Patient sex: F
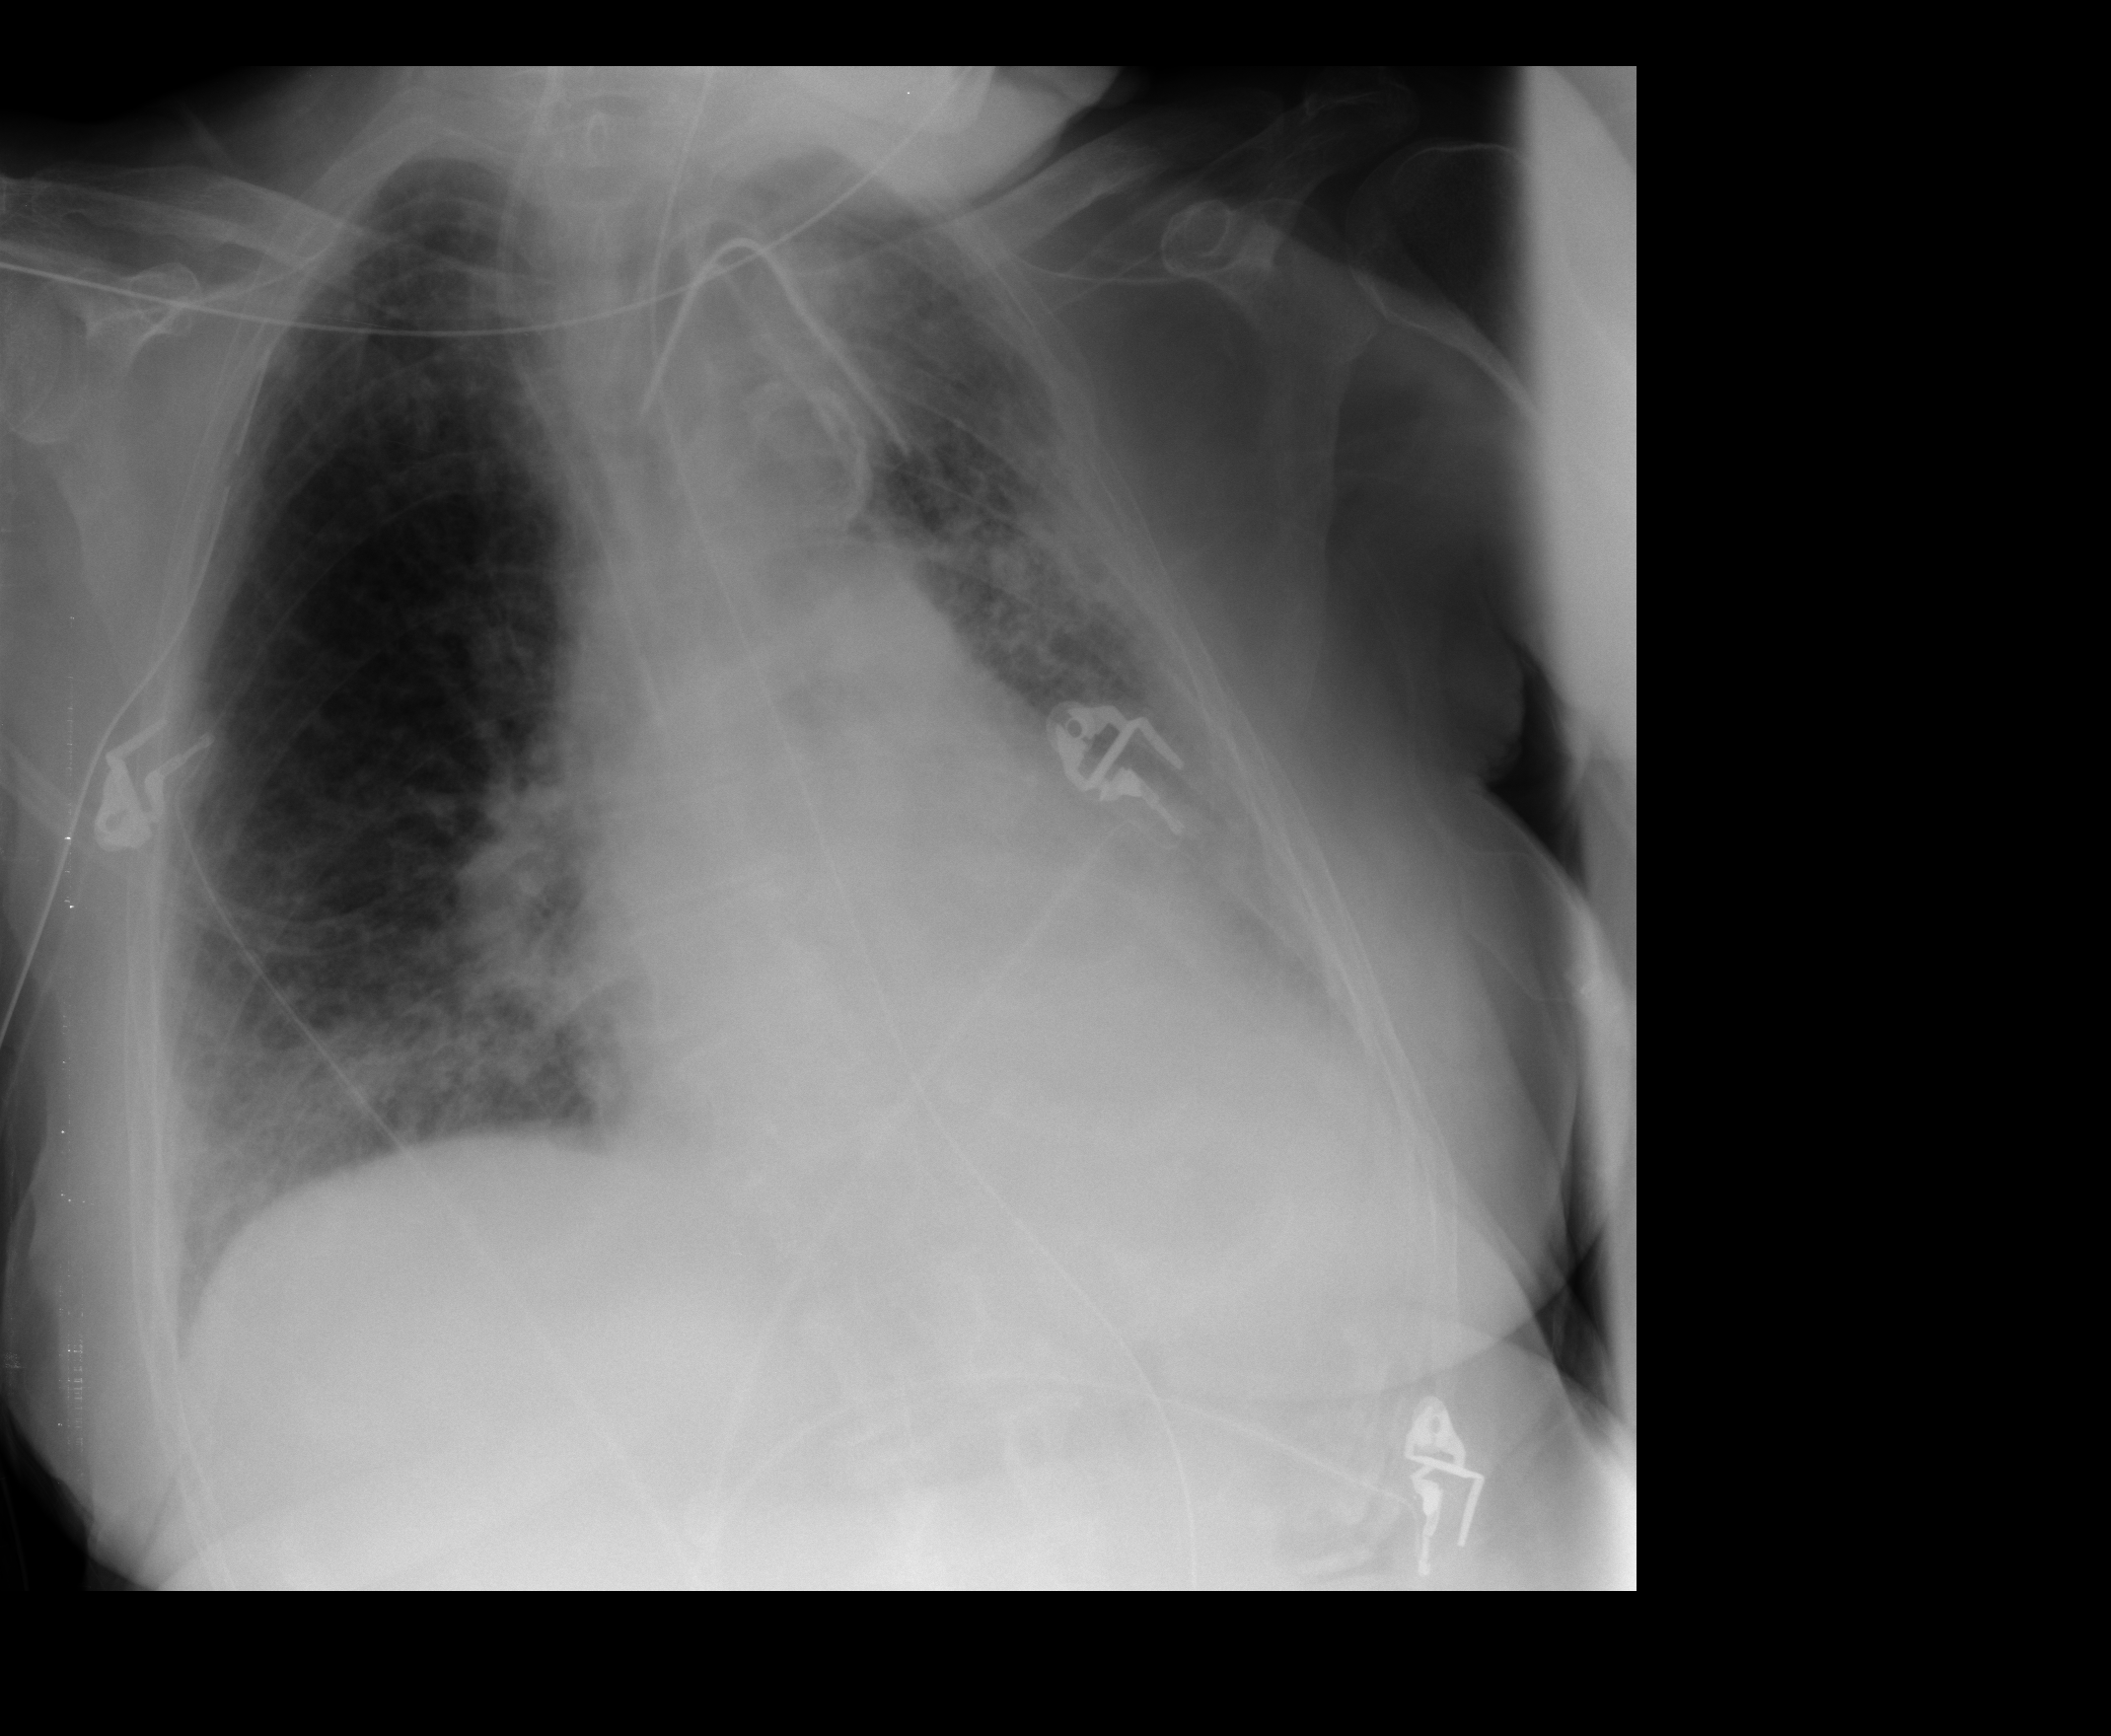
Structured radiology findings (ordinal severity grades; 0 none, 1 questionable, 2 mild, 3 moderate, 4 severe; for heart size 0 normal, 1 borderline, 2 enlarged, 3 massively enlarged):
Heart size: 1
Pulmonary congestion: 2
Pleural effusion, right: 0
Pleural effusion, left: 2
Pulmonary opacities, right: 2
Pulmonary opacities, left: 2
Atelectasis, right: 2
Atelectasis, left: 2